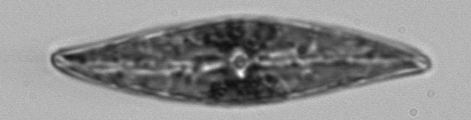
Label: Pleurosigma